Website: crate-barrel
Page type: account-selection
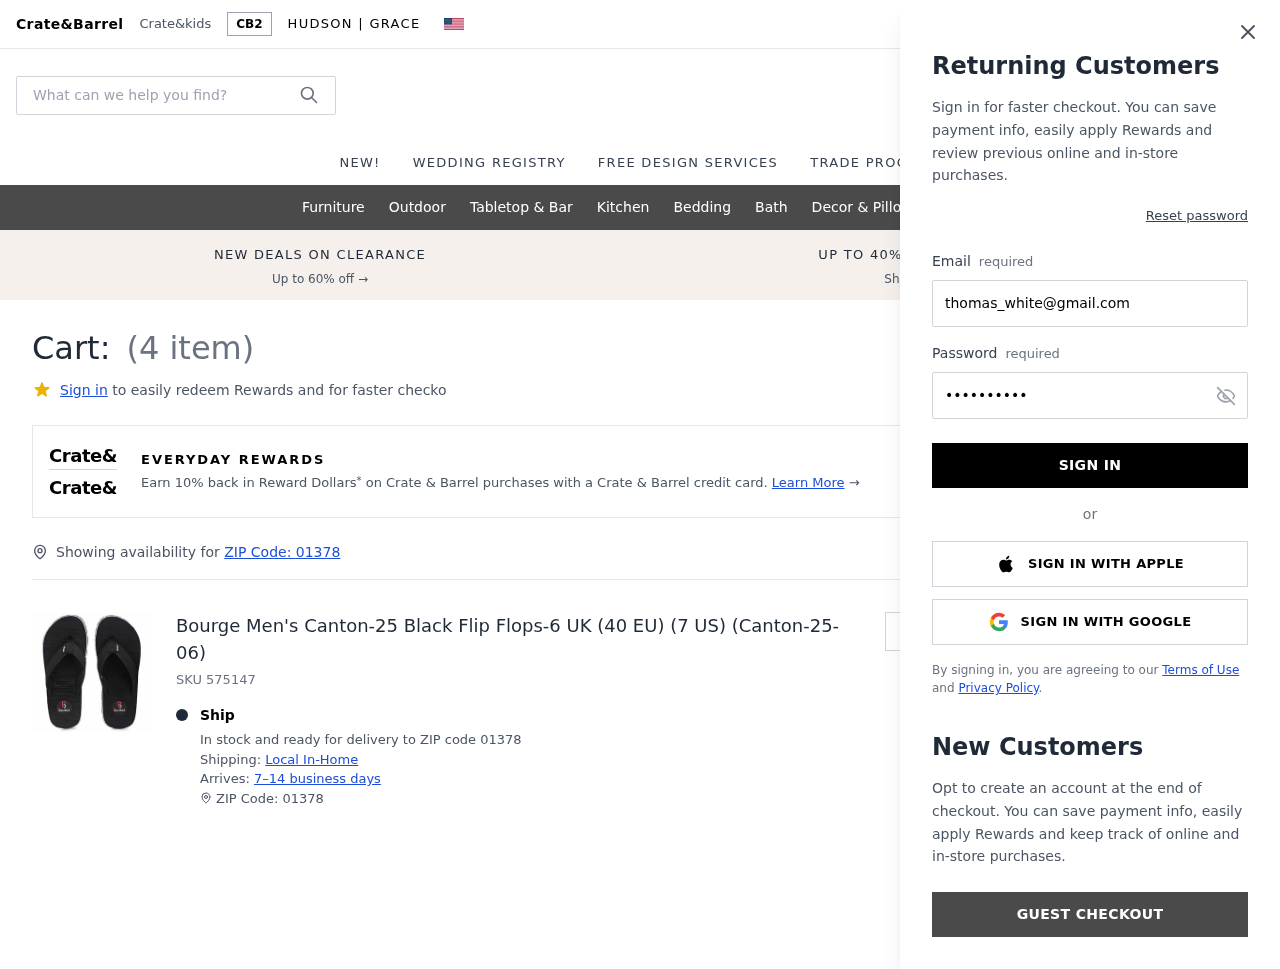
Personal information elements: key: PII_EMAIL
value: thomas_white@gmail.com
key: PII_POSTCODE
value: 01378
Product elements: key: PRODUCT1_NAME
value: Bourge Men's Canton-25 Black Flip Flops-6 UK (40 EU) (7 US) (Canton-25-06)
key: PRODUCT1_QUANTITY
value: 4
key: PRODUCT1_SKU
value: SKU 575147
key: PRODUCT1_ORIGINAL_PRICE
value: $34.99
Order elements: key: ORDER_NUM_ITEMS
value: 4
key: ORDER_SUBTOTAL
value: $111.96
Search elements: key: HEADER_SEARCH
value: What can we help you find?